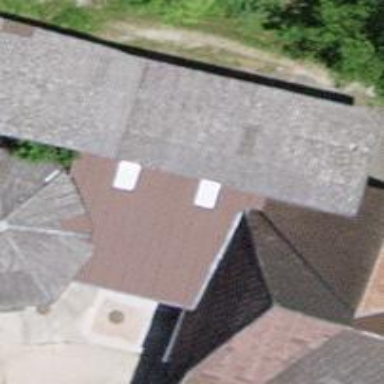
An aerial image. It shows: Rural barn.